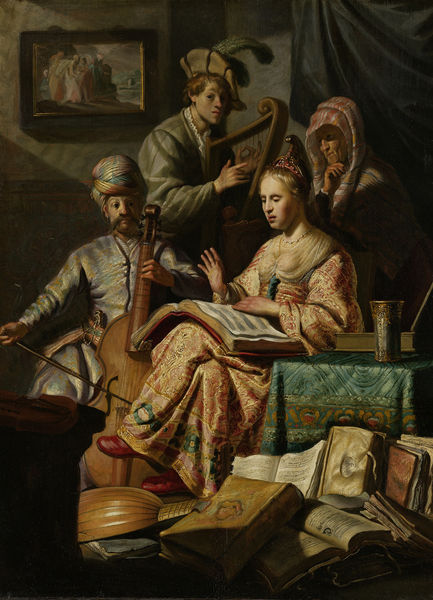
Titel: Allegorisch musicerend gezelschap
Künstler: Rembrandt Harmensz. van Rijn
Standort: Amsterdam
Institution: Rijksmuseum
Schlagwörter: gemälde, frauen, grün, frau, hut, kleid, männer, szene, tisch, zimmer, rot, bild, vorhang, musik, musiker, vase, bücher, cello, noten, schuhe, becher, orient, singen, männder, laute, harfe, turban, leier, notenbuch, liederbuch, dirigentin, spielen singen